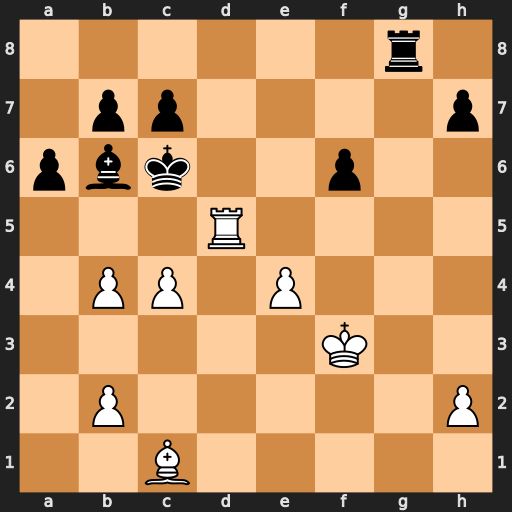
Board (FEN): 6r1/1pp4p/pbk2p2/3R4/1PP1P3/5K2/1P5P/2B5
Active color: w
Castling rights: -
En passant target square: -
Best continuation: b5+ axb5 cxb5#